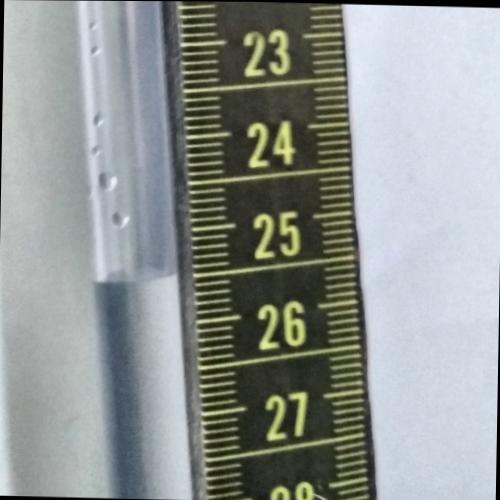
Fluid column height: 25.5 cm